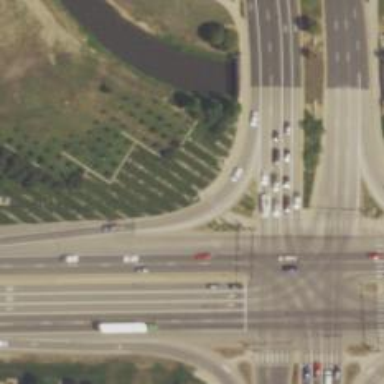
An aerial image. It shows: Trunk link road with asphalt surface graded as grade1.